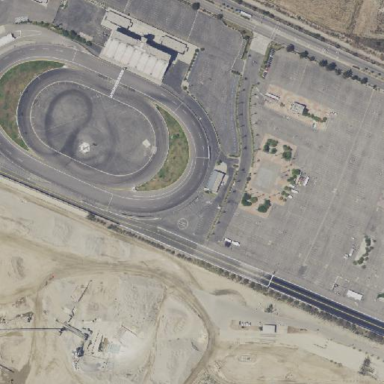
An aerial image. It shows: Stadium primarily used for motor sports.